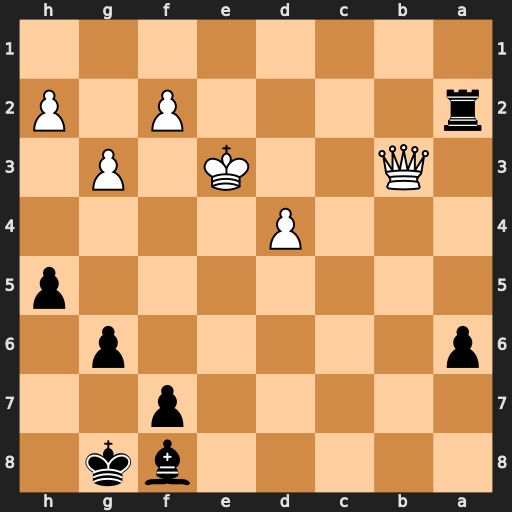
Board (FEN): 5bk1/5p2/p5p1/7p/3P4/1Q2K1P1/r4P1P/8
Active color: b
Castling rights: -
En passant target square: -
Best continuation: Ra3 Qxa3 Bxa3